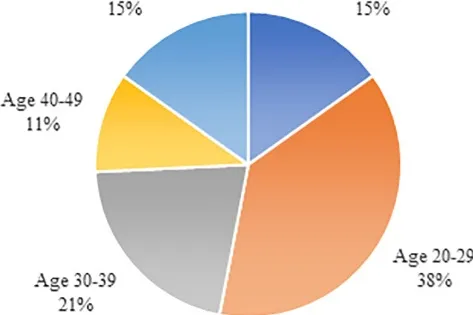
Age distribution among the cases reported in the literature.
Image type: pathology (immunostaining)